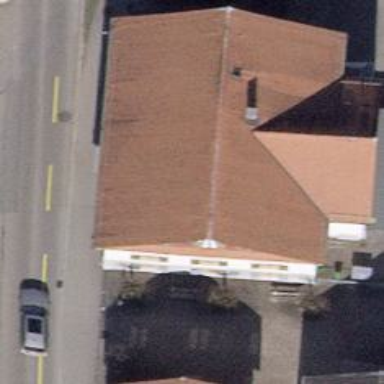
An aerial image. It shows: Kindergarten.